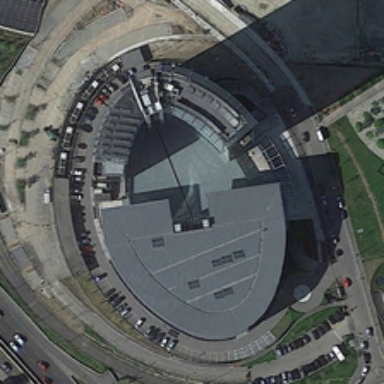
The center is a total of four layers, a red square structure .